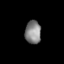
Tissue: lung
Cell type: Epithelial cells
Senescence score: 0.1926
Nuclear area (px): 361
Mean DAPI intensity: 131.493